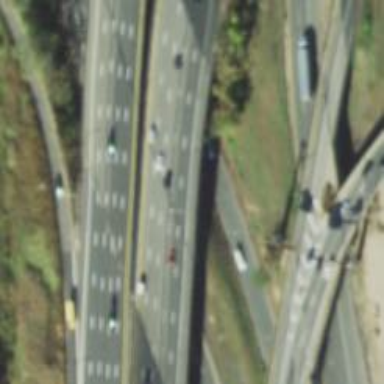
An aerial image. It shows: Urban freeway bridge over motorway.